Question: here i'm trying to anchor the components(buttons) to the side of the panel but i'm obviously missing something with my GridBagConstraints. I'd like them to have padding if possible; any idea how i would do something like this  ? Could I just use Insets for the padding? Cheers for any help.
'''
import java.awt.GridBagConstraints;
import java.awt.GridBagLayout;
import java.awt.Insets;
import java.io.IOException;
import javax.swing.JButton;
import javax.swing.JComponent;
import javax.swing.JLabel;
@SuppressWarnings("serial")
public class PlayGamePanel extends JComponent{
@SuppressWarnings("unused")
JComponent GamePanel2() throws IOException {
JComponent GamePanel = new JLabel();
//Setting up the gridbaglayout
GamePanel.setLayout(new GridBagLayout());
GridBagConstraints gbLayout = new GridBagConstraints();
/*//Creating a button to test out switching panels
*
JButton testButton = new JButton ("test");
GamePanel.add(testButton);*/
//Creating buttons for answering the quiz
gbLayout.gridx = 0;
gbLayout.gridy = 0;
gbLayout.weightx = 1.0;
gbLayout.anchor = GridBagConstraints.NORTHWEST;
gbLayout.insets = new Insets(20, 20, 20, 20);
JButton AnswerOneButton = new JButton("Answer One");
GamePanel.add(AnswerOneButton);
GamePanel.add(AnswerOneButton, gbLayout);
gbLayout.gridx = 0;
gbLayout.gridy = 0;
gbLayout.weightx = 1.0;
gbLayout.anchor = GridBagConstraints.NORTHEAST;
gbLayout.insets = new Insets(20, 20, 20, 20);
JButton AnswerTwoButton = new JButton("Answer Two");
GamePanel.add(AnswerTwoButton);
GamePanel.add(AnswerTwoButton, gbLayout);
gbLayout.gridx = 0;
gbLayout.gridy = 0;
gbLayout.weightx = 1.0;
gbLayout.anchor = GridBagConstraints.SOUTHEAST;
gbLayout.insets = new Insets(20, 20, 20, 20);
JButton AnswerThreeButton = new JButton("Answer Three");
GamePanel.add(AnswerThreeButton);
GamePanel.add(AnswerThreeButton, gbLayout);
gbLayout.gridx = 0;
gbLayout.gridy = 0;
gbLayout.weightx = 1.0;
gbLayout.anchor = GridBagConstraints.SOUTHWEST;
gbLayout.insets = new Insets(20, 20, 20, 20);
JButton AnswerFourButton = new JButton("Answer Four");
GamePanel.add(AnswerFourButton);
GamePanel.add(AnswerFourButton, gbLayout);
return GamePanel;
}
}
'''
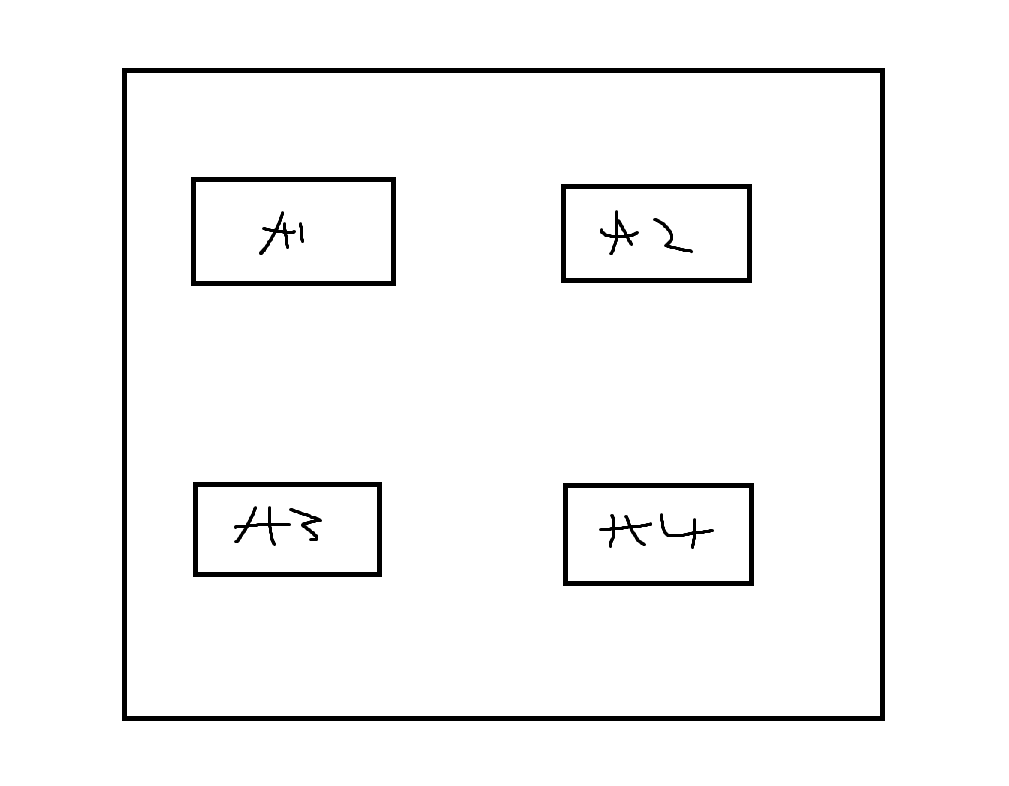
Answer: You need to pass the 'GridBagConstraints' to the container when you add the components...
For example...
'''
GamePanel.add(AnswerOneButton, gbLayout);
'''
You also need to supply the cell position for each component, for example...
'''
gbLayout.gridx = 0;
gbLayout.gridy = 0;
JButton AnswerOneButton = new JButton("Answer One");
GamePanel.add(AnswerOneButton, gbLayout);
'''
Will place the 'AnswerOneButton' button in the first column of the first row.
You can supply padding to each cell by using the 'insets' property, for example...
'''
gbLayout.weightx = 1.0;
gbLayout.gridx = 0;
gbLayout.gridy = 0;
gbLayout.insets = new Insets(20, 20, 20, 20);
JButton AnswerOneButton = new JButton("Answer One");
GamePanel.add(AnswerOneButton, gbLayout);
'''
Now, personally, I would use 'NORTHEAST', 'NORTHWEST', 'SOUTHEAST' and 'SOUTHWEST' as anchors, it just makes more sense to me...
'''
gbLayout.weightx = 1.0;
gbLayout.gridx = 0;
gbLayout.gridy = 0;
gbLayout.insets = new Insets(20, 20, 20, 20);
gbLayout.anchor = GridBagConstraints.NORTHWEST;
JButton AnswerOneButton = new JButton("Answer One");
GamePanel.add(AnswerOneButton, gbLayout);
'''
After updating all the constraints for all the buttons I get something like ...

You may want to take a look at <URL> for more details...
You may also like to have a read through <URL>
It's also a rather interesting choice to use 'JLabel' as your primary container, you may find 'JPanel' provides better support
'''
import java.awt.BorderLayout;
import java.awt.EventQueue;
import java.awt.GridBagConstraints;
import java.awt.GridBagLayout;
import java.awt.Insets;
import javax.swing.JButton;
import javax.swing.JComponent;
import javax.swing.JFrame;
import javax.swing.JPanel;
import javax.swing.UIManager;
import javax.swing.UnsupportedLookAndFeelException;
public class TestLayout {
public static void main(String[] args) {
new TestLayout();
}
public TestLayout() {
EventQueue.invokeLater(new Runnable() {
@Override
public void run() {
try {
UIManager.setLookAndFeel(UIManager.getSystemLookAndFeelClassName());
} catch (ClassNotFoundException | InstantiationException | IllegalAccessException | UnsupportedLookAndFeelException ex) {
}
JFrame frame = new JFrame("Testing");
frame.setDefaultCloseOperation(JFrame.EXIT_ON_CLOSE);
frame.setLayout(new BorderLayout());
frame.add(GamePanel2());
frame.pack();
frame.setLocationRelativeTo(null);
frame.setVisible(true);
}
});
}
@SuppressWarnings("unused")
JComponent GamePanel2() {
JComponent GamePanel = new JPanel();
GamePanel.setOpaque(false);
//Setting up the gridbaglayout
GamePanel.setLayout(new GridBagLayout());
GridBagConstraints gbLayout = new GridBagConstraints();
/*//Creating a button to test out switching panels
*
JButton testButton = new JButton ("test");
GamePanel.add(testButton);*/
//Creating buttons for answering the quiz
gbLayout.gridx = 0;
gbLayout.gridy = 0;
gbLayout.weightx = 1.0;
gbLayout.anchor = GridBagConstraints.NORTHWEST;
gbLayout.insets = new Insets(20, 20, 20, 20);
JButton AnswerOneButton = new JButton("Answer One");
GamePanel.add(AnswerOneButton, gbLayout);
gbLayout.gridx = 1;
gbLayout.anchor = GridBagConstraints.NORTHEAST;
JButton AnswerTwoButton = new JButton("Answer Two");
GamePanel.add(AnswerTwoButton, gbLayout);
gbLayout.gridx = 0;
gbLayout.gridy = 1;
gbLayout.anchor = GridBagConstraints.SOUTHWEST;
JButton AnswerThreeButton = new JButton("Answer Three");
GamePanel.add(AnswerThreeButton, gbLayout);
gbLayout.gridx = 1;
gbLayout.gridy = 1;
gbLayout.weightx = 1.0;
gbLayout.anchor = GridBagConstraints.SOUTHEAST;
JButton AnswerFourButton = new JButton("Answer Four");
GamePanel.add(AnswerFourButton);
GamePanel.add(AnswerFourButton, gbLayout);
return GamePanel;
}
}
'''